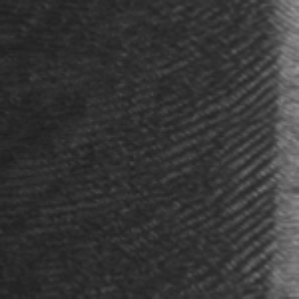
Label: frost